Question: I have gone through a lot questions regarding cleaning of temp files and cache programmatically and the answer that I got was 'No its not possible' since the apps are in sand box mode we can't access content of one app from other except for some scenarios where we have read permission.But recently I got to see one app which is removing . It is live and approved by apple.
Below is the screen shot of the alert that it gives when user asks for .

So my question is that is deleting Temp files and cache of other apps is possible programmatically now or is there any particular device location from where we can clear the temp-files or cache of all the apps.I am confused between What I see (the cleaning app) and what I read that its not possible (the previous stack overflow questions and blogs). Some valuable links and comments are appreciated.
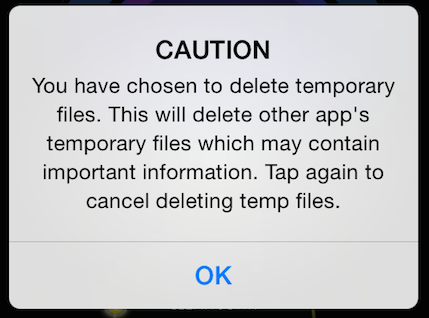
Answer: While this app probably uses a technique that over-damands disk space in order to force iOS to delete temp files system wide and in other apps, if it was noticed by the reviewer it would have been rejected by the appstore. It is further likely that it will be removed from sale at a later time. I have had such things happen with apps that i developed which 'bend the rules'. I would not recommend investing any development time into apps that Apple are highly likely to reject or remove from sale.